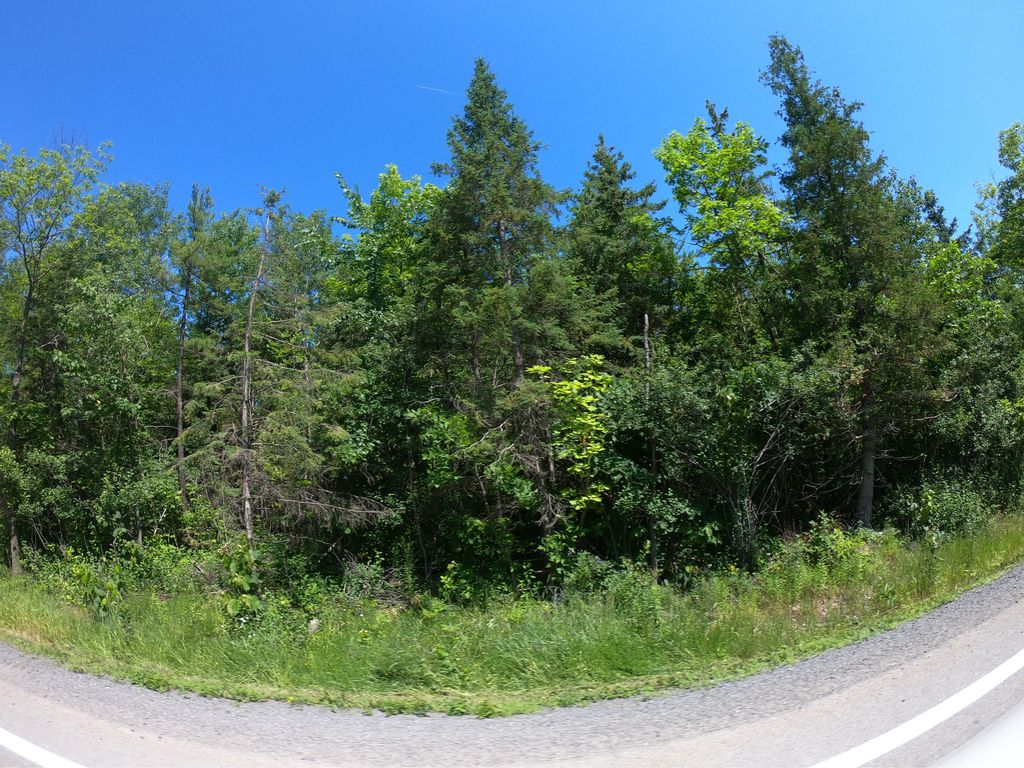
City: ottawa-gatineau